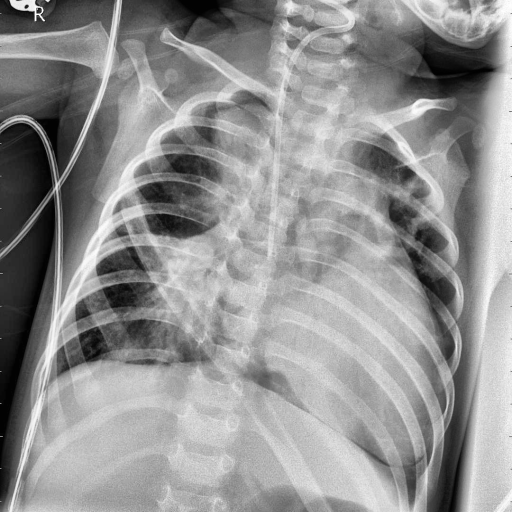
Finding: PNEUMONIA